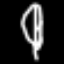
Label: leaf